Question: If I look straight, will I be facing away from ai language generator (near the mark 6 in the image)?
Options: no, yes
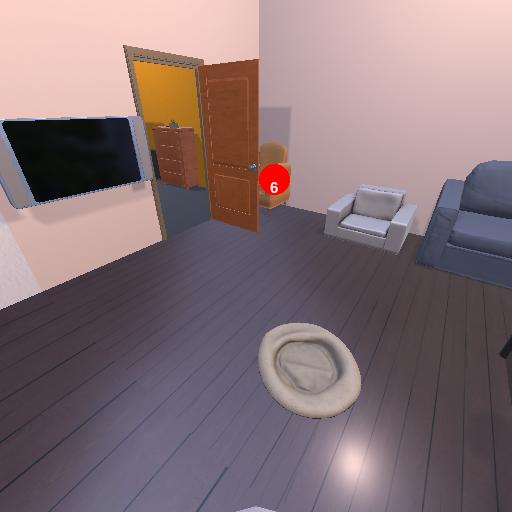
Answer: no